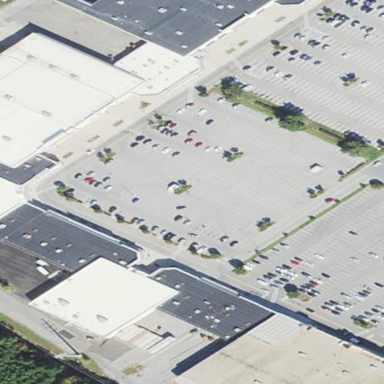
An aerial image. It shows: Mall building.